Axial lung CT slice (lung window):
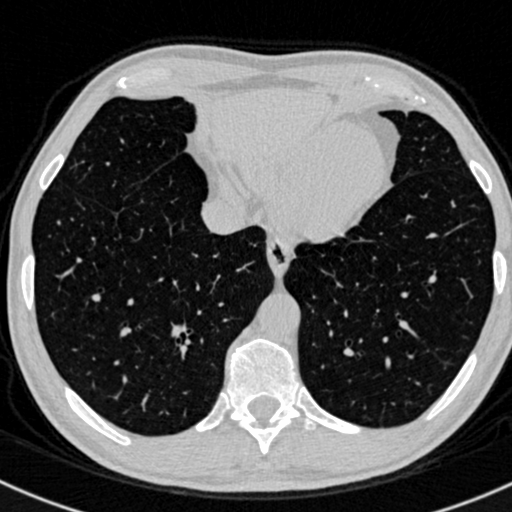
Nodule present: no